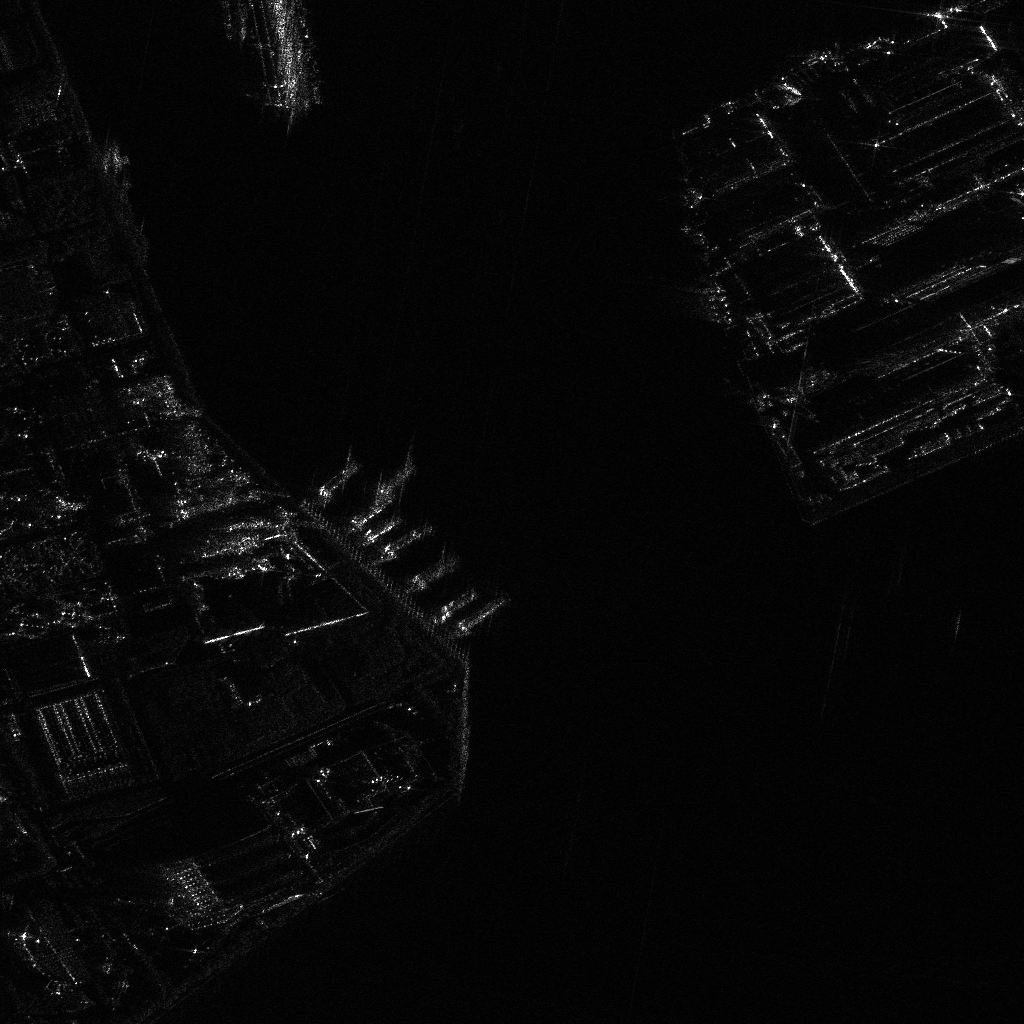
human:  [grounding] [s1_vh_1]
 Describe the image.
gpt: In the satellite image, there is  <ref>7 medium container </ref> <box>[[31, 44, 33, 49, 49], [45, 57, 47, 63, 65], [36, 48, 38, 53, 61], [38, 50, 39, 55, 60], [40, 53, 42, 59, 59], [43, 56, 45, 61, 54], [35, 46, 36, 52, 65]]</box> located at center.